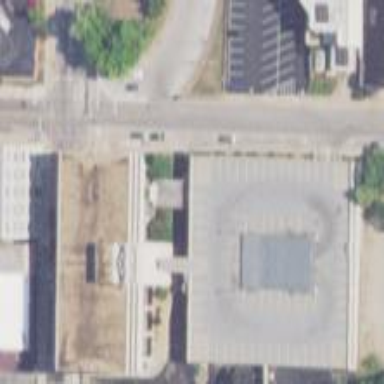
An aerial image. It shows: Multi-storey parking building.